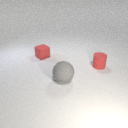
large gray rubber sphere in front of small red rubber cylinder